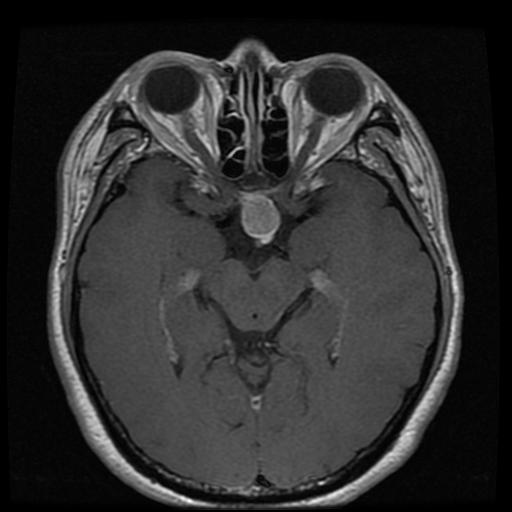
Label: pituitary